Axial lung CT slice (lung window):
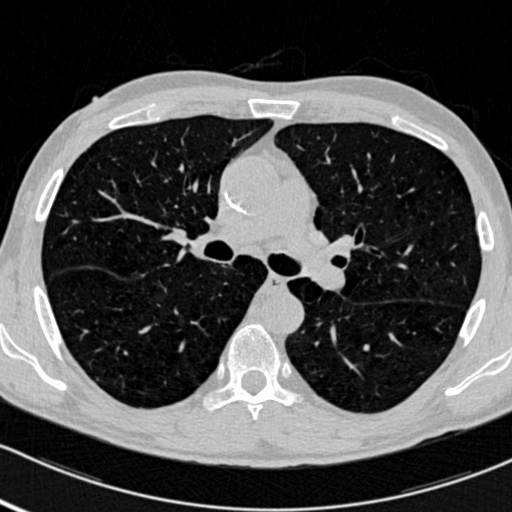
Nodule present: no